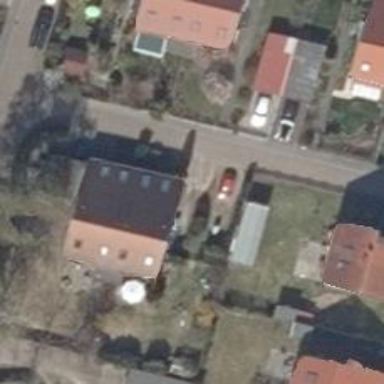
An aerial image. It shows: Driveway.